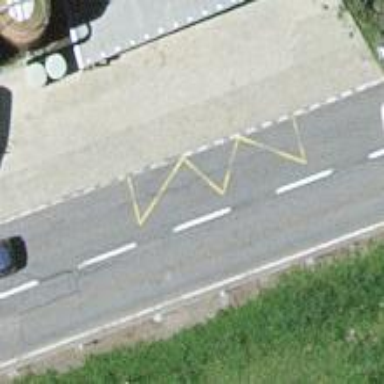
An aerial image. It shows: Bus stop with stop position for public transport.